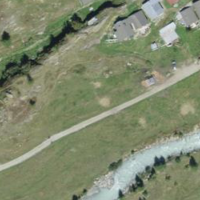
EUNIS habitat code: 23
Species observed at this site:
Papilio machaon
Marmota marmota
Erynnis tages
Carterocephalus palaemon
Issoria lathonia
Saxicola rubetra
Psophus stridulus
Phoenicurus ochruros
Cyaniris semiargus
Rumex alpinus
Fringilla coelebs
Motacilla alba